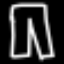
Label: pants